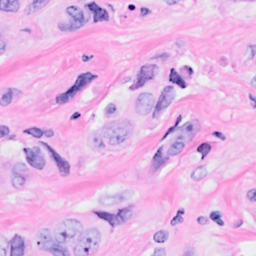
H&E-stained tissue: Breast